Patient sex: F
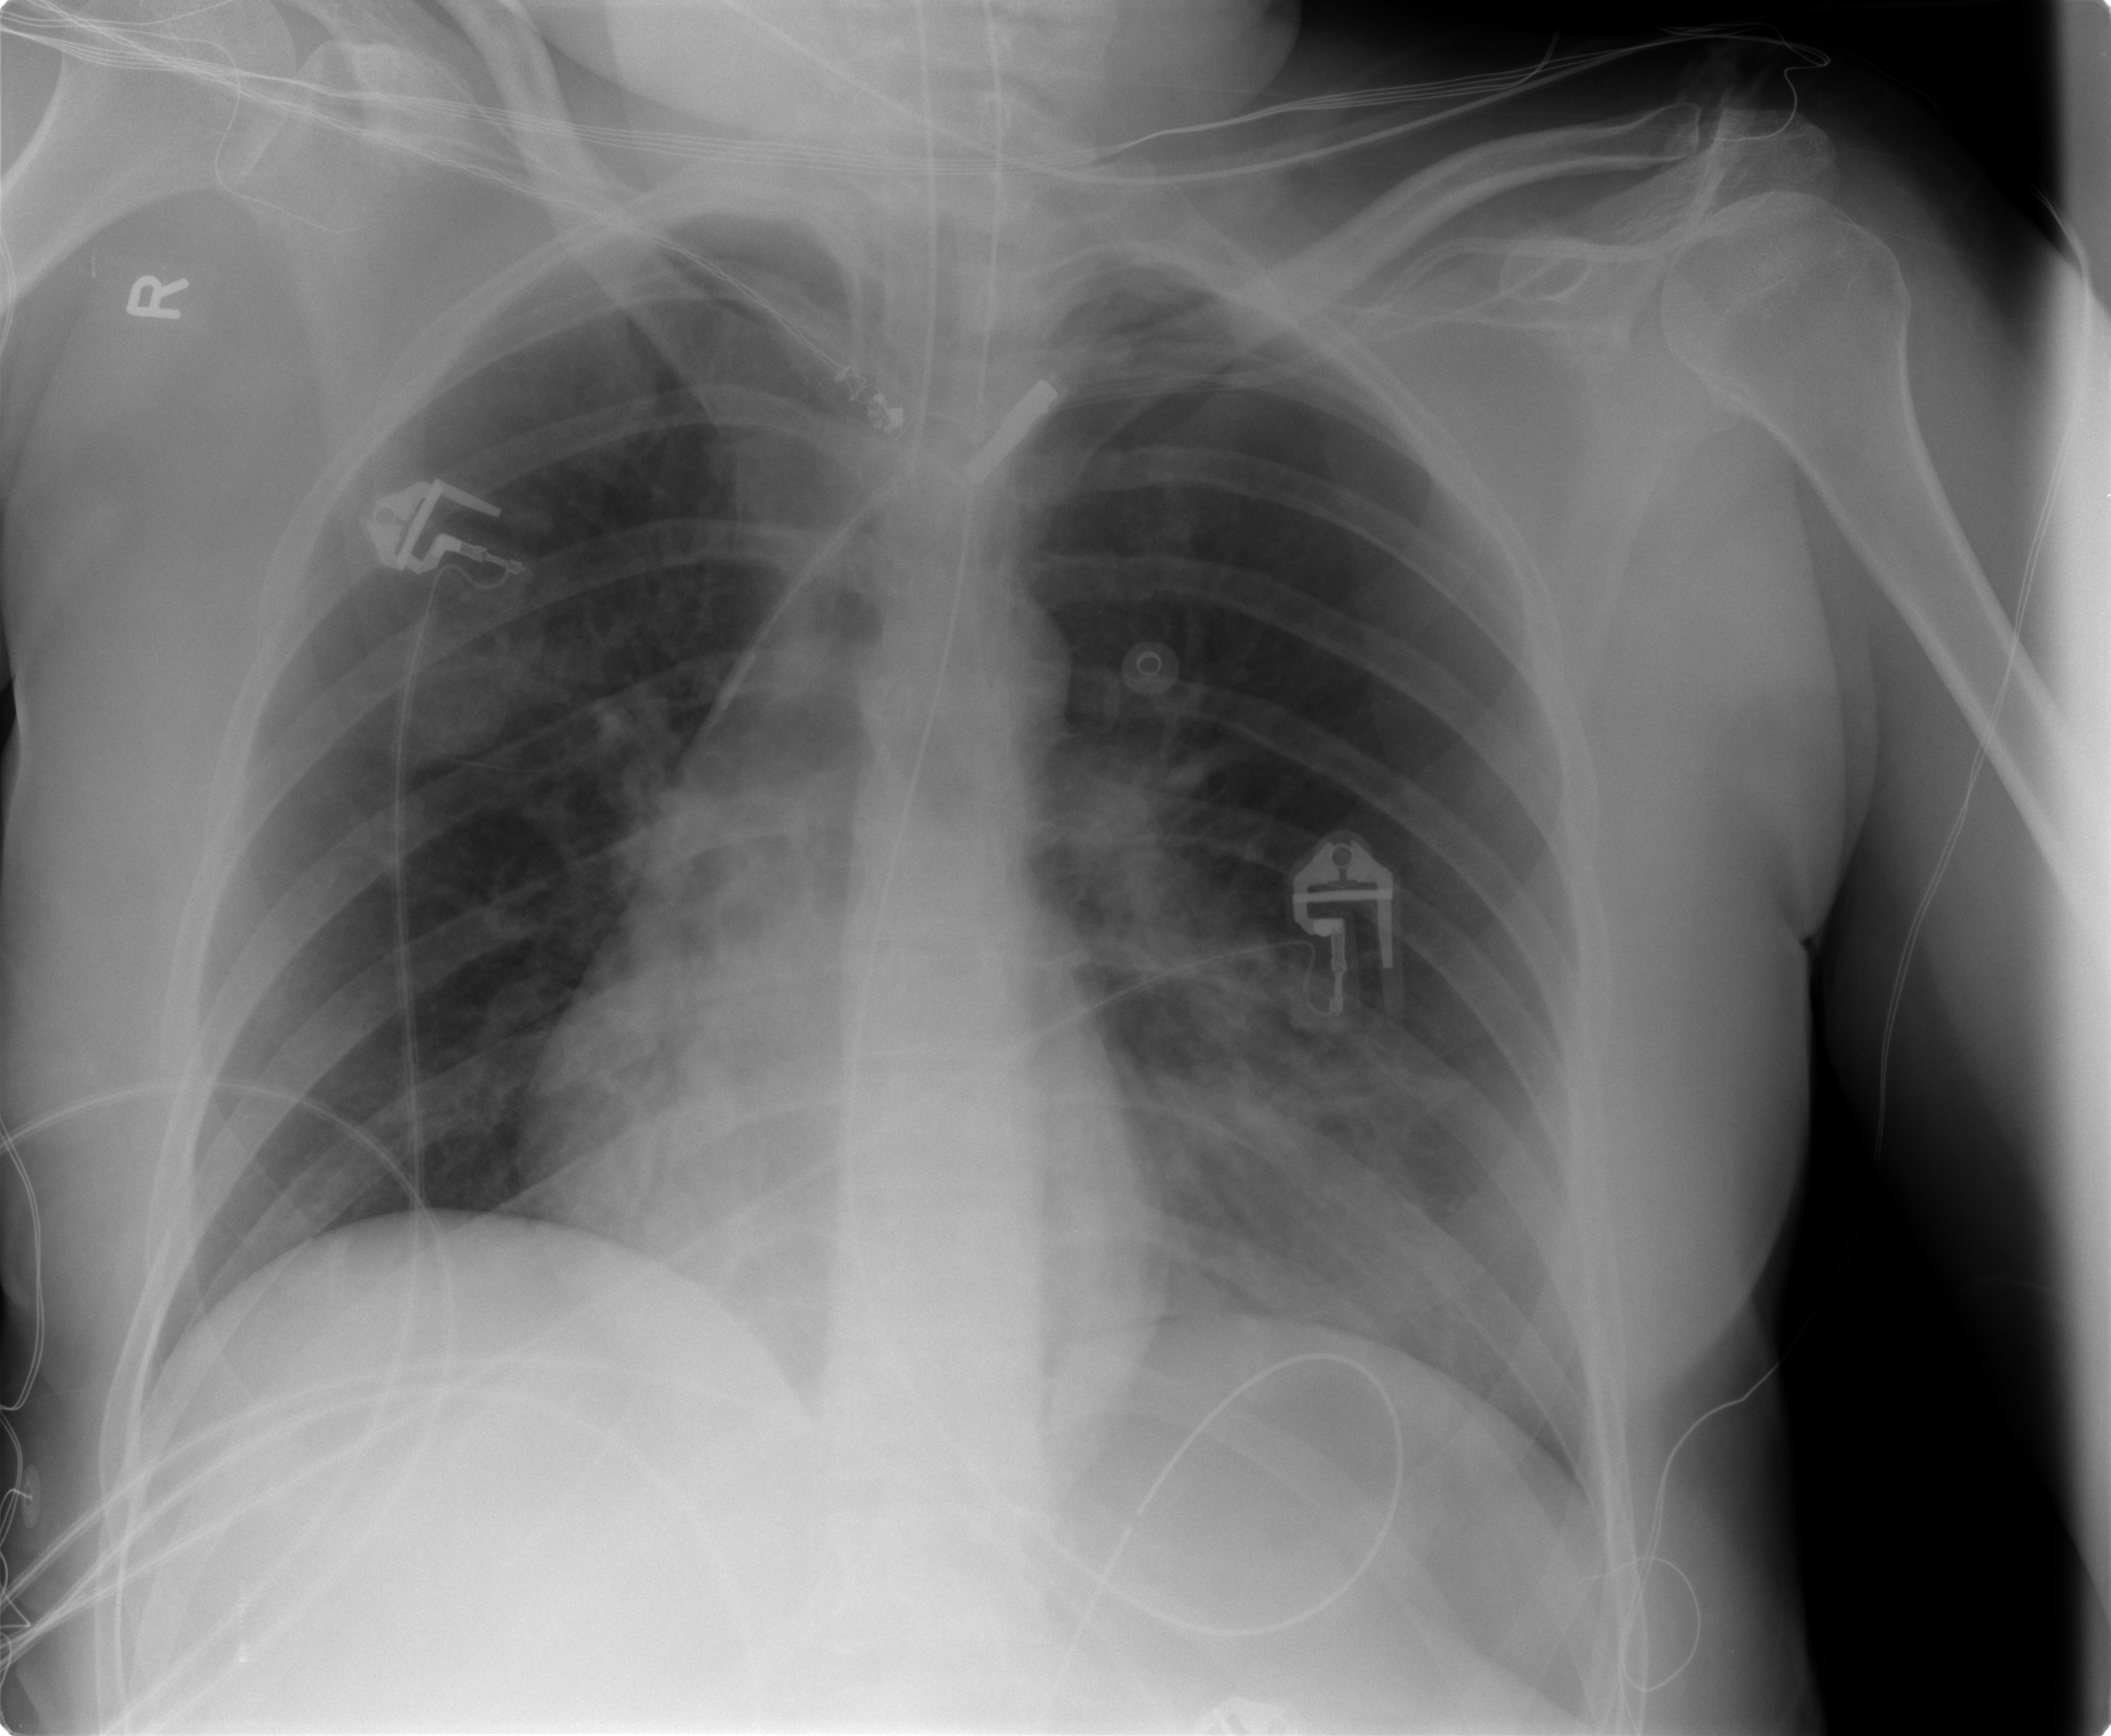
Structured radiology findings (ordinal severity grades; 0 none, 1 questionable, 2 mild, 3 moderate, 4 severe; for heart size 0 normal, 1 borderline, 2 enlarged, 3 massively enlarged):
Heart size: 0
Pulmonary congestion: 0
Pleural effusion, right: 0
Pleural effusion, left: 0
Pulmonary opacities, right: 0
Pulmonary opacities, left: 0
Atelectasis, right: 1
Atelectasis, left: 2